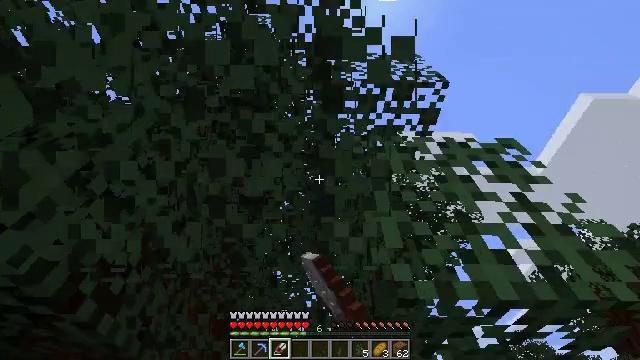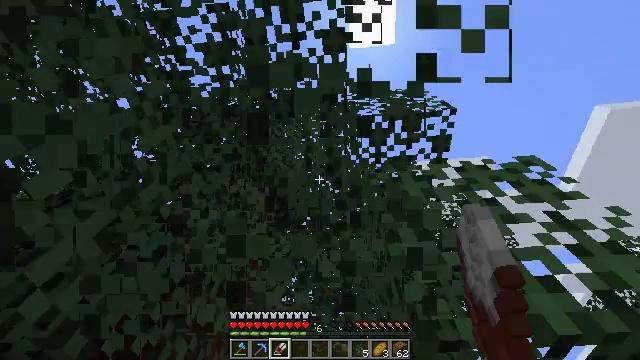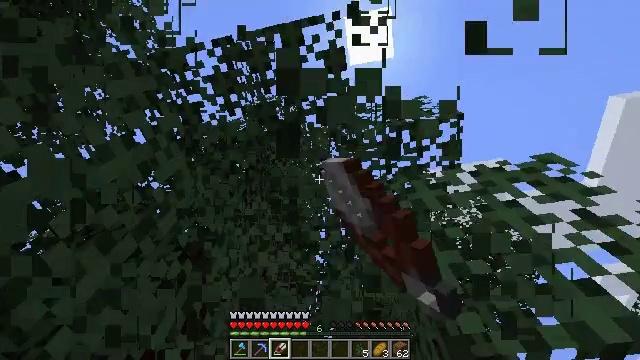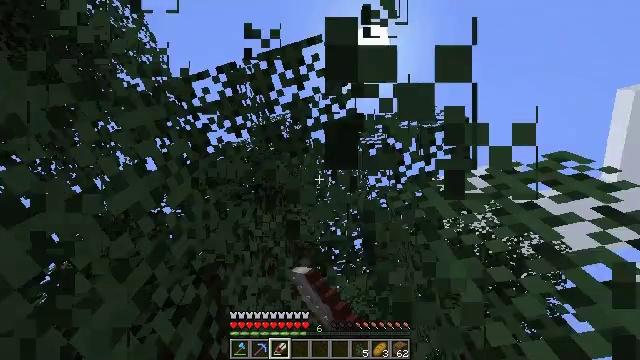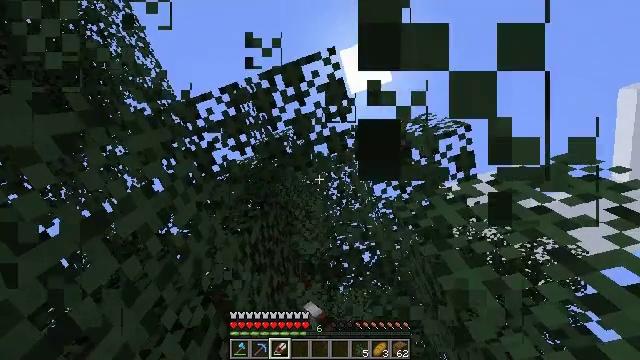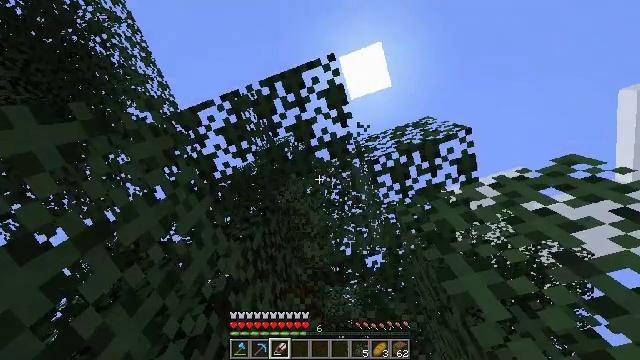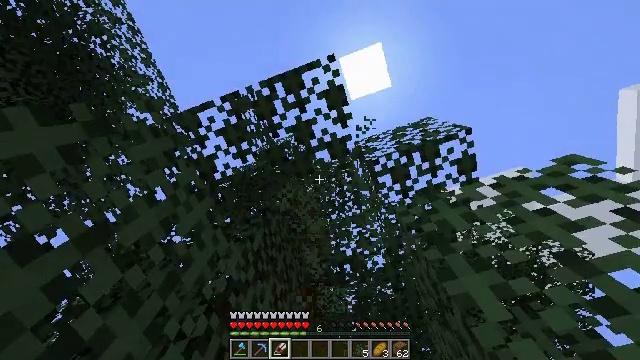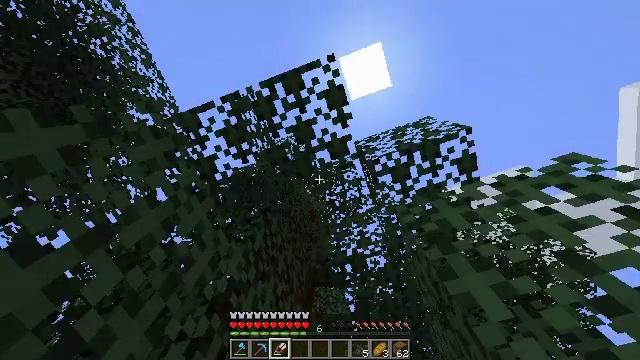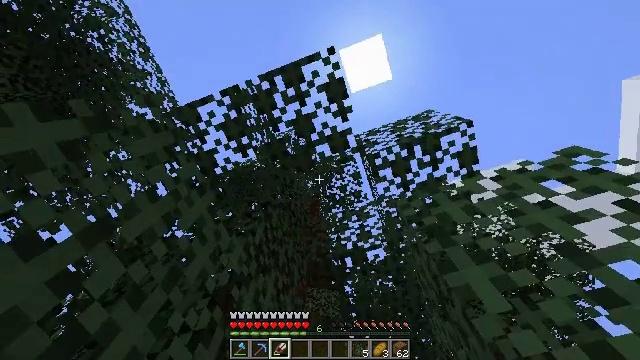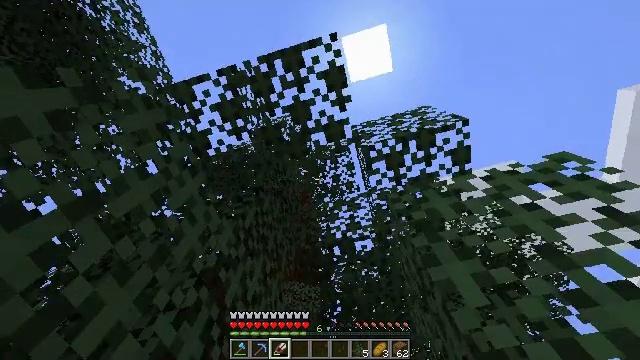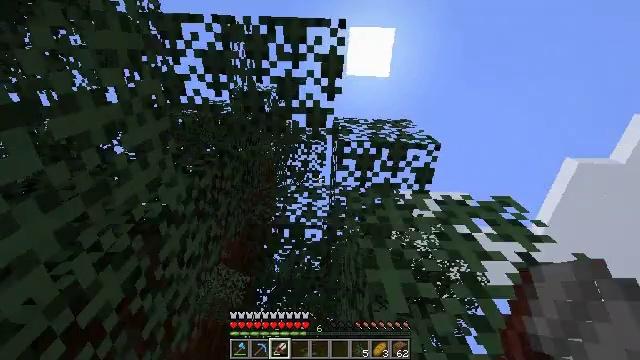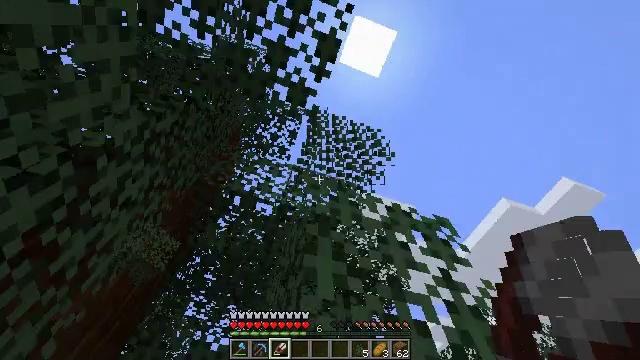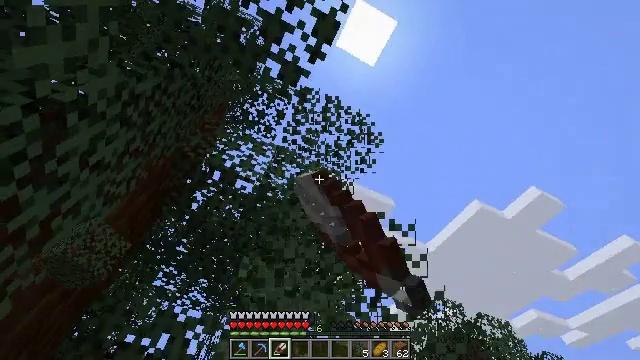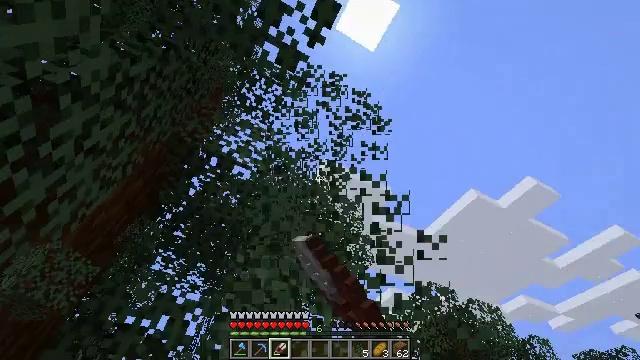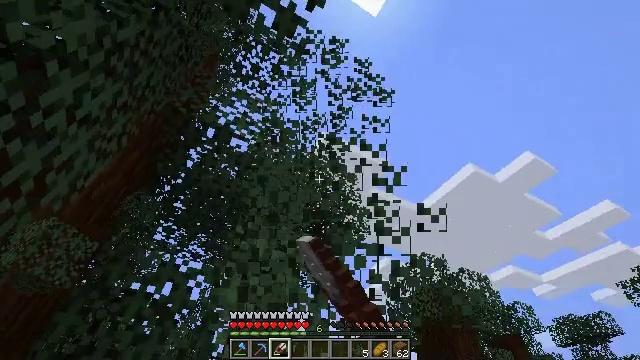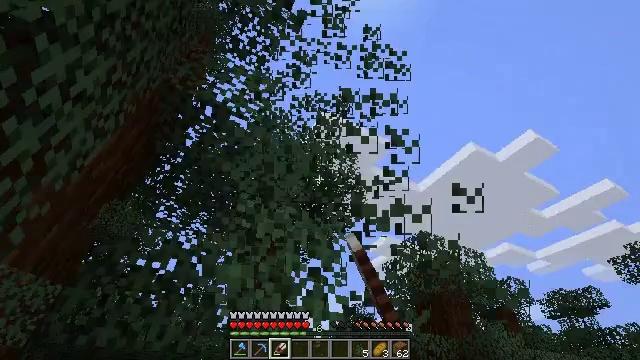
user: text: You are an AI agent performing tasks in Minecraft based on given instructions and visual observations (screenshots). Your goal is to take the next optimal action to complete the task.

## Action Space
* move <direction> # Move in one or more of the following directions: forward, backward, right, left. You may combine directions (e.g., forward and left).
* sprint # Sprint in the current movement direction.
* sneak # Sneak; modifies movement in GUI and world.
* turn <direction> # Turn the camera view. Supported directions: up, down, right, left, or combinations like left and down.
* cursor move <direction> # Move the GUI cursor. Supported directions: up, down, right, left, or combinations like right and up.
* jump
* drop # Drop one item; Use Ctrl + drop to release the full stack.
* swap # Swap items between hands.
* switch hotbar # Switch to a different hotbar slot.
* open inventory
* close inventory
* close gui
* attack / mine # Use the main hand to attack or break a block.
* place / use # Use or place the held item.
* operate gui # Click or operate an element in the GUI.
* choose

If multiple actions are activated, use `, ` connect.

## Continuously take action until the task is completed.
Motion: motion action
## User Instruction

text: Collect spruce leaves for landscaping.
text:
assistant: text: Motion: turn left and up, attack / mine
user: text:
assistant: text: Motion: turn left and up, attack / mine
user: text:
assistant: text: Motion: turn left and up, attack / mine
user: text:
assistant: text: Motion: turn left and up, attack / mine
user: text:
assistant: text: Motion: turn up, attack / mine
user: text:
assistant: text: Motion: attack / mine
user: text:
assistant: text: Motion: attack / mine
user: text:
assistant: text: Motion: turn down, attack / mine
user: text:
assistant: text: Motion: turn right and down, attack / mine
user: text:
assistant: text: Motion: turn right and down, attack / mine
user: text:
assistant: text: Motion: turn right and down, attack / mine
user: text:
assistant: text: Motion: turn right and down, attack / mine
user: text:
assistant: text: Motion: turn down, attack / mine
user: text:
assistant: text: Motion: turn down, attack / mine
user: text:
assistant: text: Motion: turn down, attack / mine
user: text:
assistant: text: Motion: turn left and down, attack / mine
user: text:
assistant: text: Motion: turn left and down, attack / mine
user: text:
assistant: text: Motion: attack / mine
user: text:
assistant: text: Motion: turn left and up, attack / mine
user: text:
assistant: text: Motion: turn left and up, attack / mine
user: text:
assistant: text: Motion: move forward, turn left, attack / mine
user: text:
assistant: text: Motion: move forward, turn left, attack / mine
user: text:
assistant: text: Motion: move forward, turn left and down, attack / mine
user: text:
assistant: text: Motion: move forward, turn left and down, attack / mine
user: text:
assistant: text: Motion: move forward, turn left and down, attack / mine
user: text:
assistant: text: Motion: move forward, turn left and down, attack / mine
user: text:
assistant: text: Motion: move forward, turn left and down, attack / mine
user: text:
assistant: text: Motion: move forward, attack / mine
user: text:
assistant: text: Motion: move forward, turn up, attack / mine
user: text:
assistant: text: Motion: turn right and up, attack / mine